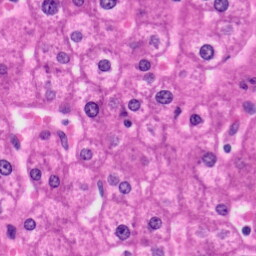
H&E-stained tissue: Liver